Question: I have a 'RelativeLayout' with 15 buttons, I am working on a new project and with 'OnTouchListener', I want my app to do something like this: When user touches for example button 1, Mp1 will start playing until user lift his finger or move it to button 2, then mp2 on button 2 should start and so on.
But here is what happens, part where user touches the screen and lift is working fine, but if user move his finger(not lift) if button 1 was pressed it will still be in pressed state (action down) until user lift his finger.
Something like this:

My question:
What I need to add to when finger leave button border to stop the button and switch on whichever button is pressed(where finger is touching)?
My code:
'''
sound1.setOnTouchListener(new OnTouchListener() {
public boolean onTouch(View v, MotionEvent event) {
if (event.getAction() == android.view.MotionEvent.ACTION_DOWN) {
pressed1 = true;
mp1 = MediaPlayer.create(MainClass.this, R.raw.item1);
mp1.start();
sound1.setBackgroundResource(R.drawable.pad_pressed);
if (looping == true) {
mp1.setLooping(true);
} else if (looping == false) {
mp1.setLooping(false);
}
} else if (event.getAction() == android.view.MotionEvent.ACTION_UP) {
pressed1 = false;
mp1.stop();
mp1.reset();
mp1.release();
sound1.setBackgroundResource(R.drawable.pad_normal);
}
return true;
}
});
'''
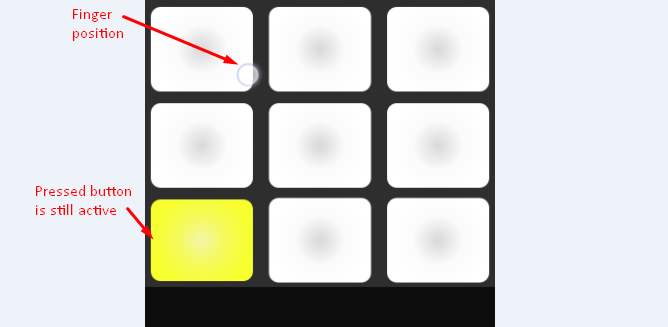
Answer: You have to focus on RelativeLayout.
'''
public class MyActivity extends Activity {
private RelativeLayout mainLayout;
private TextView myTag;
private TextView xcordview;
private TextView ycordview;
private MediaPlayer mp1;
private String currentTag;
private boolean areaDetected;
@Override
protected void onCreate(Bundle savedInstanceState) {
super.onCreate(savedInstanceState);
setContentView(R.layout.activity_my);
mainLayout = (RelativeLayout) findViewById(R.id.main_layout);
myTag = (TextView) findViewById(R.id.tag);
xcordview = (TextView) findViewById(R.id.x_view);
ycordview = (TextView) findViewById(R.id.y_view);
currentTag = "";
initEvent();
}
private void initEvent() {
mainLayout.setOnTouchListener(new View.OnTouchListener() {
@Override
public boolean onTouch(View view, MotionEvent motionEvent) {
int x = (int) motionEvent.getX();
int y = (int) motionEvent.getY();
xcordview.setText("X : " + String.valueOf(x));
ycordview.setText("Y : " + String.valueOf(y));
areaDetected = false;
for (int i = 0; i < mainLayout.getChildCount(); i++) {
View currentButton = mainLayout.getChildAt(i);
if (currentButton instanceof Button) {
Button b = (Button) currentButton;
String tag = b.getTag().toString();
if (!pointInside(x, y, b.getLeft(), b.getRight(), b.getTop(), b.getBottom())) {
b.setText("");
// b.setBackgroundResource(getResources().getColor(android.R.color.black));
} else {
areaDetected = true;
if (!currentTag.equals(tag)) {
currentTag = tag;
stopPlaying();
b.setText(tag);
mp1 = getMediaPlayer(tag);
mp1.start();
// b.setBackgroundResource(getResources().getColor(android.R.color.white));
}
}
}
}
if (!areaDetected) {
currentTag = "";
stopPlaying();
}
myTag.setText("Current tag : " + currentTag);
return true;
}
});
}
private void stopPlaying() {
if (mp1 != null) {
mp1.stop();
mp1.release();
mp1 = null;
}
}
private MediaPlayer getMediaPlayer(String tag) {
if (tag.equals("b1")) {
return MediaPlayer.create(MyActivity.this, R.raw.coffee_and_snow);
}
return MediaPlayer.create(MyActivity.this, R.raw.coffee_and_snow2);
}
static boolean pointInside(int x, int y, int x1, int x2, int y1, int y2) {
return (x <= x2 && x >= x1 && y <= y2 && y >= y1);
}
}
'''
and the xml file
'''
<RelativeLayout xmlns:android="http://schemas.android.com/apk/res/android"
xmlns:tools="http://schemas.android.com/tools"
android:id="@+id/main_layout"
android:layout_width="match_parent"
android:layout_height="match_parent"
android:paddingBottom="@dimen/activity_vertical_margin"
android:paddingLeft="@dimen/activity_horizontal_margin"
android:paddingRight="@dimen/activity_horizontal_margin"
android:paddingTop="@dimen/activity_vertical_margin"
tools:context=".MyActivity">
<com.example.antoine.touchtest.MyButton
android:id="@+id/b1"
android:layout_width="wrap_content"
android:layout_height="wrap_content"
android:tag="b1" />
<com.example.antoine.touchtest.MyButton
android:id="@+id/b2"
android:layout_width="wrap_content"
android:layout_height="wrap_content"
android:layout_below="@+id/b1"
android:tag="b2" />
<com.example.antoine.touchtest.MyButton
android:id="@+id/b3"
android:layout_width="wrap_content"
android:layout_height="wrap_content"
android:layout_below="@+id/b2"
android:tag="b3" />
<com.example.antoine.touchtest.MyButton
android:id="@+id/b4"
android:layout_width="wrap_content"
android:layout_height="wrap_content"
android:layout_below="@+id/b3"
android:tag="b4" />
<TextView
android:id="@+id/x_view"
android:layout_width="wrap_content"
android:layout_height="wrap_content"
android:layout_above="@+id/y_view"
android:text="X : " />
<TextView
android:id="@+id/tag"
android:layout_above="@+id/x_view"
android:layout_width="wrap_content"
android:layout_height="wrap_content"
android:text="Current tag : " />
<TextView
android:id="@+id/y_view"
android:layout_width="wrap_content"
android:layout_height="wrap_content"
android:layout_alignParentBottom="true"
android:text="Y : " />
</RelativeLayout>
'''
Finally my custom button
'''
public class MyButton extends Button {
public MyButton(Context context, AttributeSet attrs, int defStyle) {
super(context, attrs, defStyle);
// TODO Auto-generated constructor stub
}
public MyButton(Context context, AttributeSet attrs) {
super(context, attrs);
// TODO Auto-generated constructor stub
}
public MyButton(Context context) {
super(context);
// TODO Auto-generated constructor stub
}
@Override
public boolean onTouchEvent(MotionEvent event) {
// TODO Auto-generated method stub
// return super.onTouchEvent(event);
return false;
}
}
'''
A big thanks to this post ==> <URL>